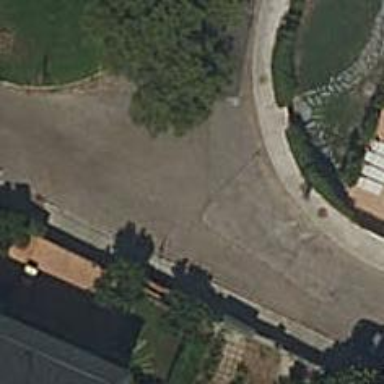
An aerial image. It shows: Smooth asphalt road in residential area.